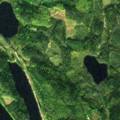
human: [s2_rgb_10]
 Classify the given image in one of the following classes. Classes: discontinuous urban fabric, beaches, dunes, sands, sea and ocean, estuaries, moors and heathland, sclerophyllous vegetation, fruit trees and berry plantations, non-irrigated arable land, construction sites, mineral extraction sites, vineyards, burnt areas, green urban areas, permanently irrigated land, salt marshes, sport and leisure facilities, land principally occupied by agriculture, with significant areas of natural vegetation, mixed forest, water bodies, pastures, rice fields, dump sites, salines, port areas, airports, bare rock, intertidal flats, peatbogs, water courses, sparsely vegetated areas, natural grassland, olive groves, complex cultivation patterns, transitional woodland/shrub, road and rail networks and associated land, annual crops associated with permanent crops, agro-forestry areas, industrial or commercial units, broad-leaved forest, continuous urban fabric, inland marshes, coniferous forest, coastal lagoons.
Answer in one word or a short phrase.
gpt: coniferous forest, mixed forest, water bodies